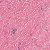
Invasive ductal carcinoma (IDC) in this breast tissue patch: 0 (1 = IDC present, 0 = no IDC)